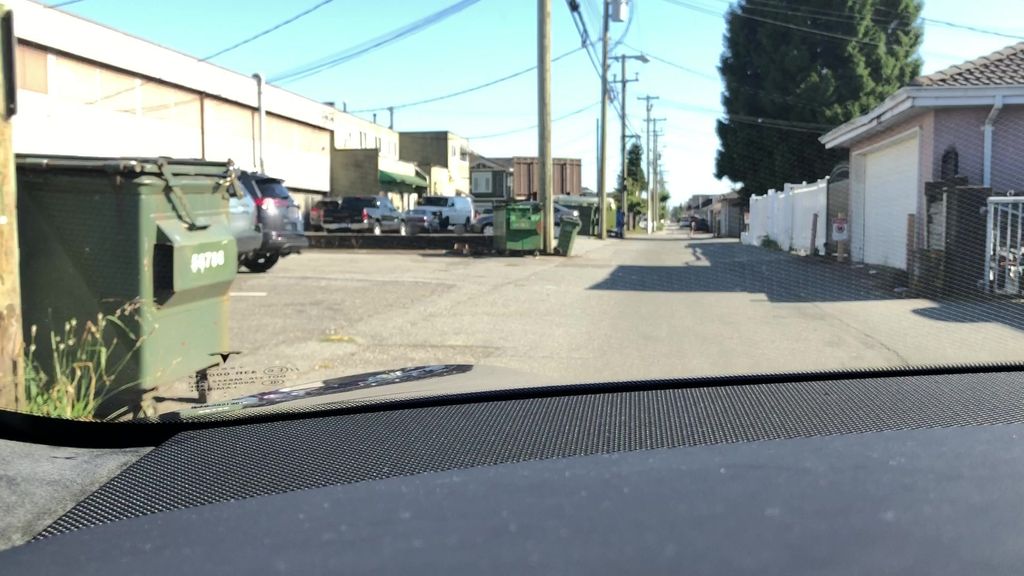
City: vancouver